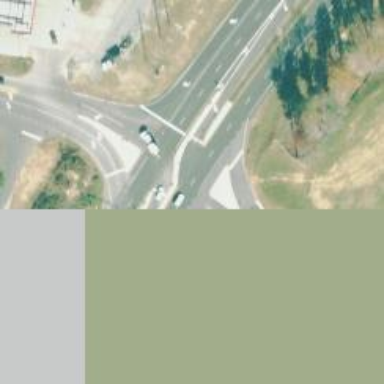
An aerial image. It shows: Trunk link highway.